Interaction volume radius: 10 \u00c5
Interaction volume height: 15 \u00c5
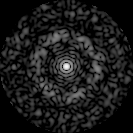
Disorder parameter: 0.8279